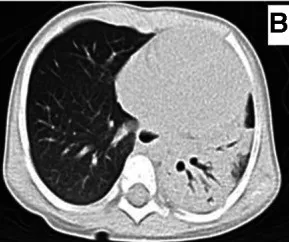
Chest computed tomography at 10 weeks of onset showed that bronchiectasis of the left lung was still present and the consolidation of left lung lesions was improved. Lung window).
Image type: radiology (ct)